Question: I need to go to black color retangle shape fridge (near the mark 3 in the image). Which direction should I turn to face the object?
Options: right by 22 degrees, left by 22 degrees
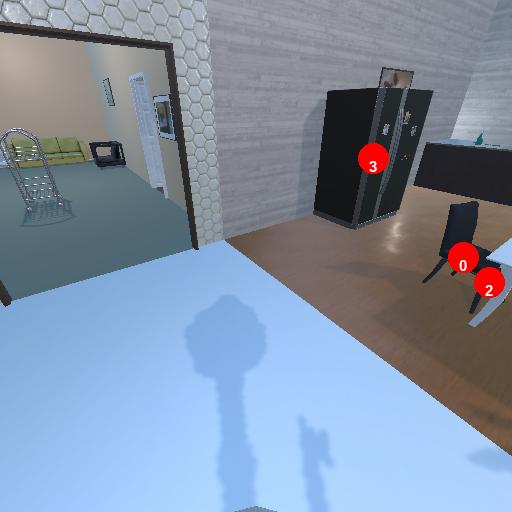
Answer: right by 22 degrees